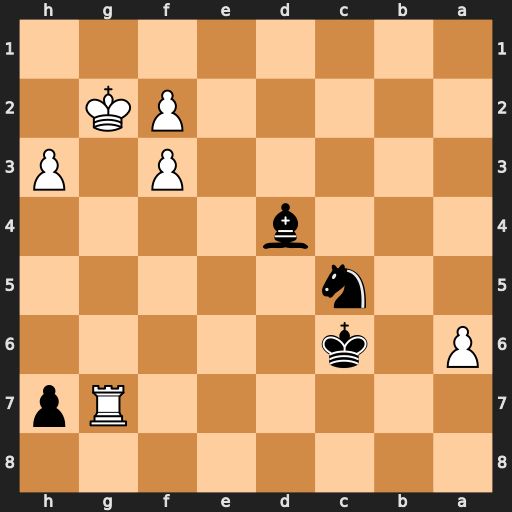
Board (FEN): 8/6Rp/P1k5/2n5/3b4/5P1P/5PK1/8
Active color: b
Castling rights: -
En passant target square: -
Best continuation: Bxg7 a7 Kb7